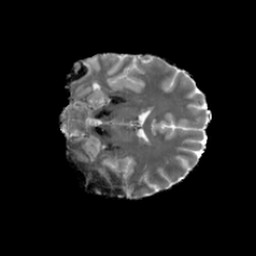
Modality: MD
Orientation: coronal
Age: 24
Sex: female
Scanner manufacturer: siemens
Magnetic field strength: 6.98 T
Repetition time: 7.776 s
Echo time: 0.076 s